Field crop: maize
Growth stage: 2
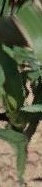
Species: maize